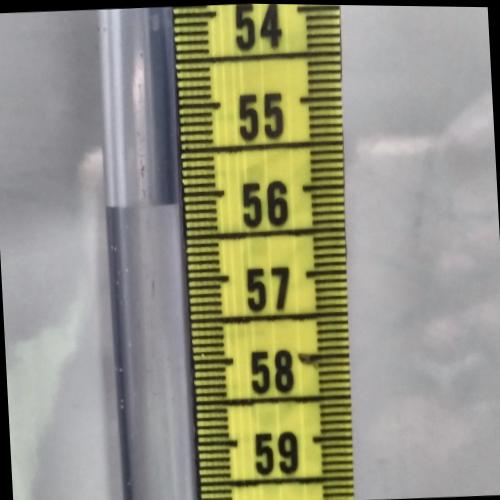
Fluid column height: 56.1 cm